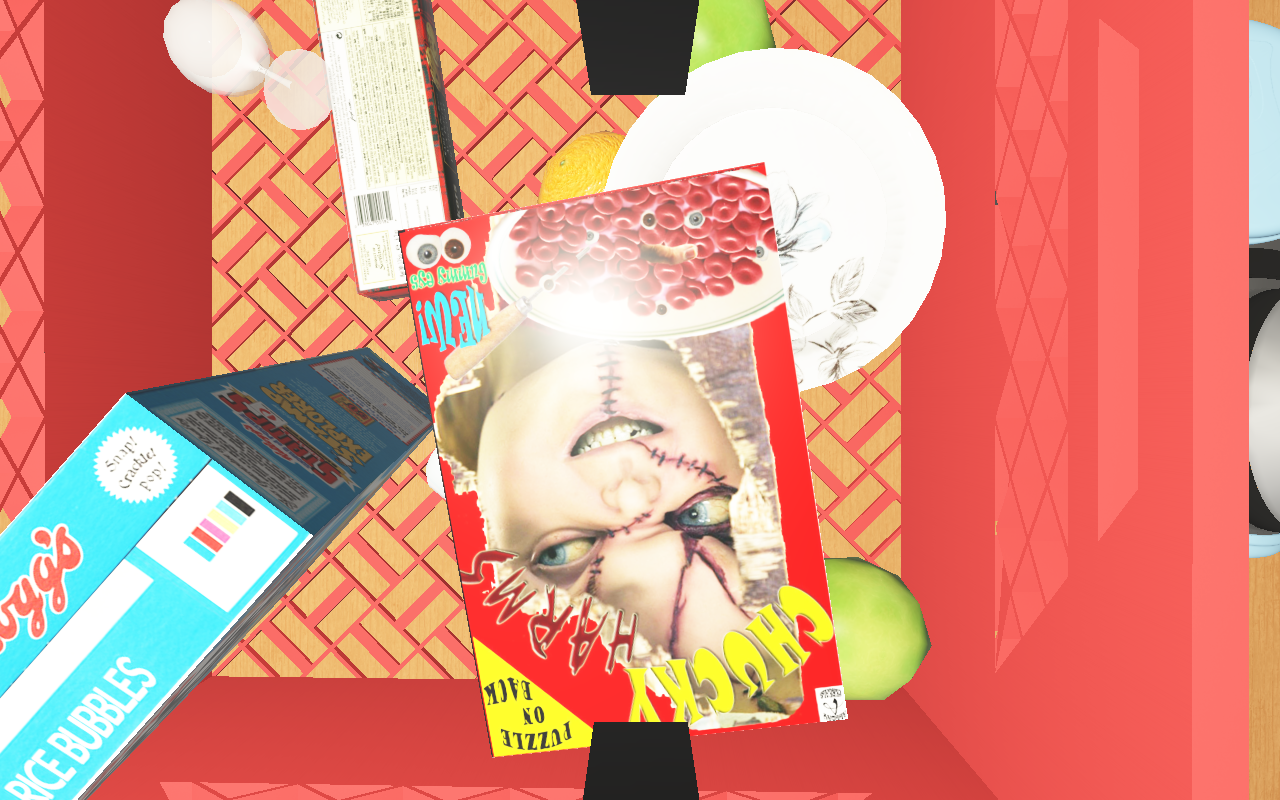
Objects in the scene:
carafe
water bottle
apple
apple
orange
spoon
glass
wineglass
jam jar
cereal box
cereal box
biscuit box